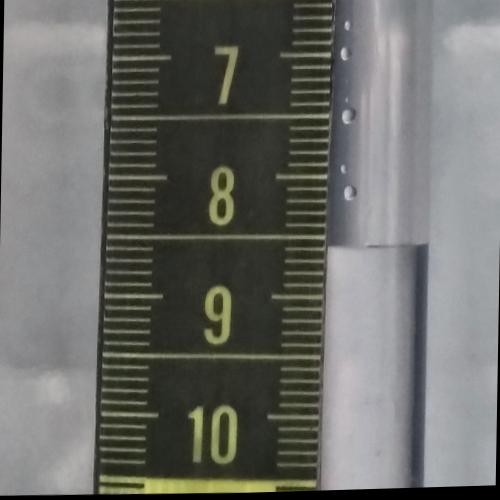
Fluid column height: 8.6 cm